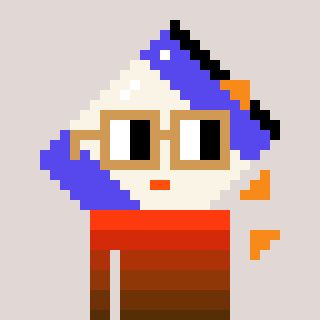
a pixel art character with square brown glasses, a chips-shaped head and a grayscale-colored body on a warm background